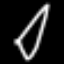
Label: diamond